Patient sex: F
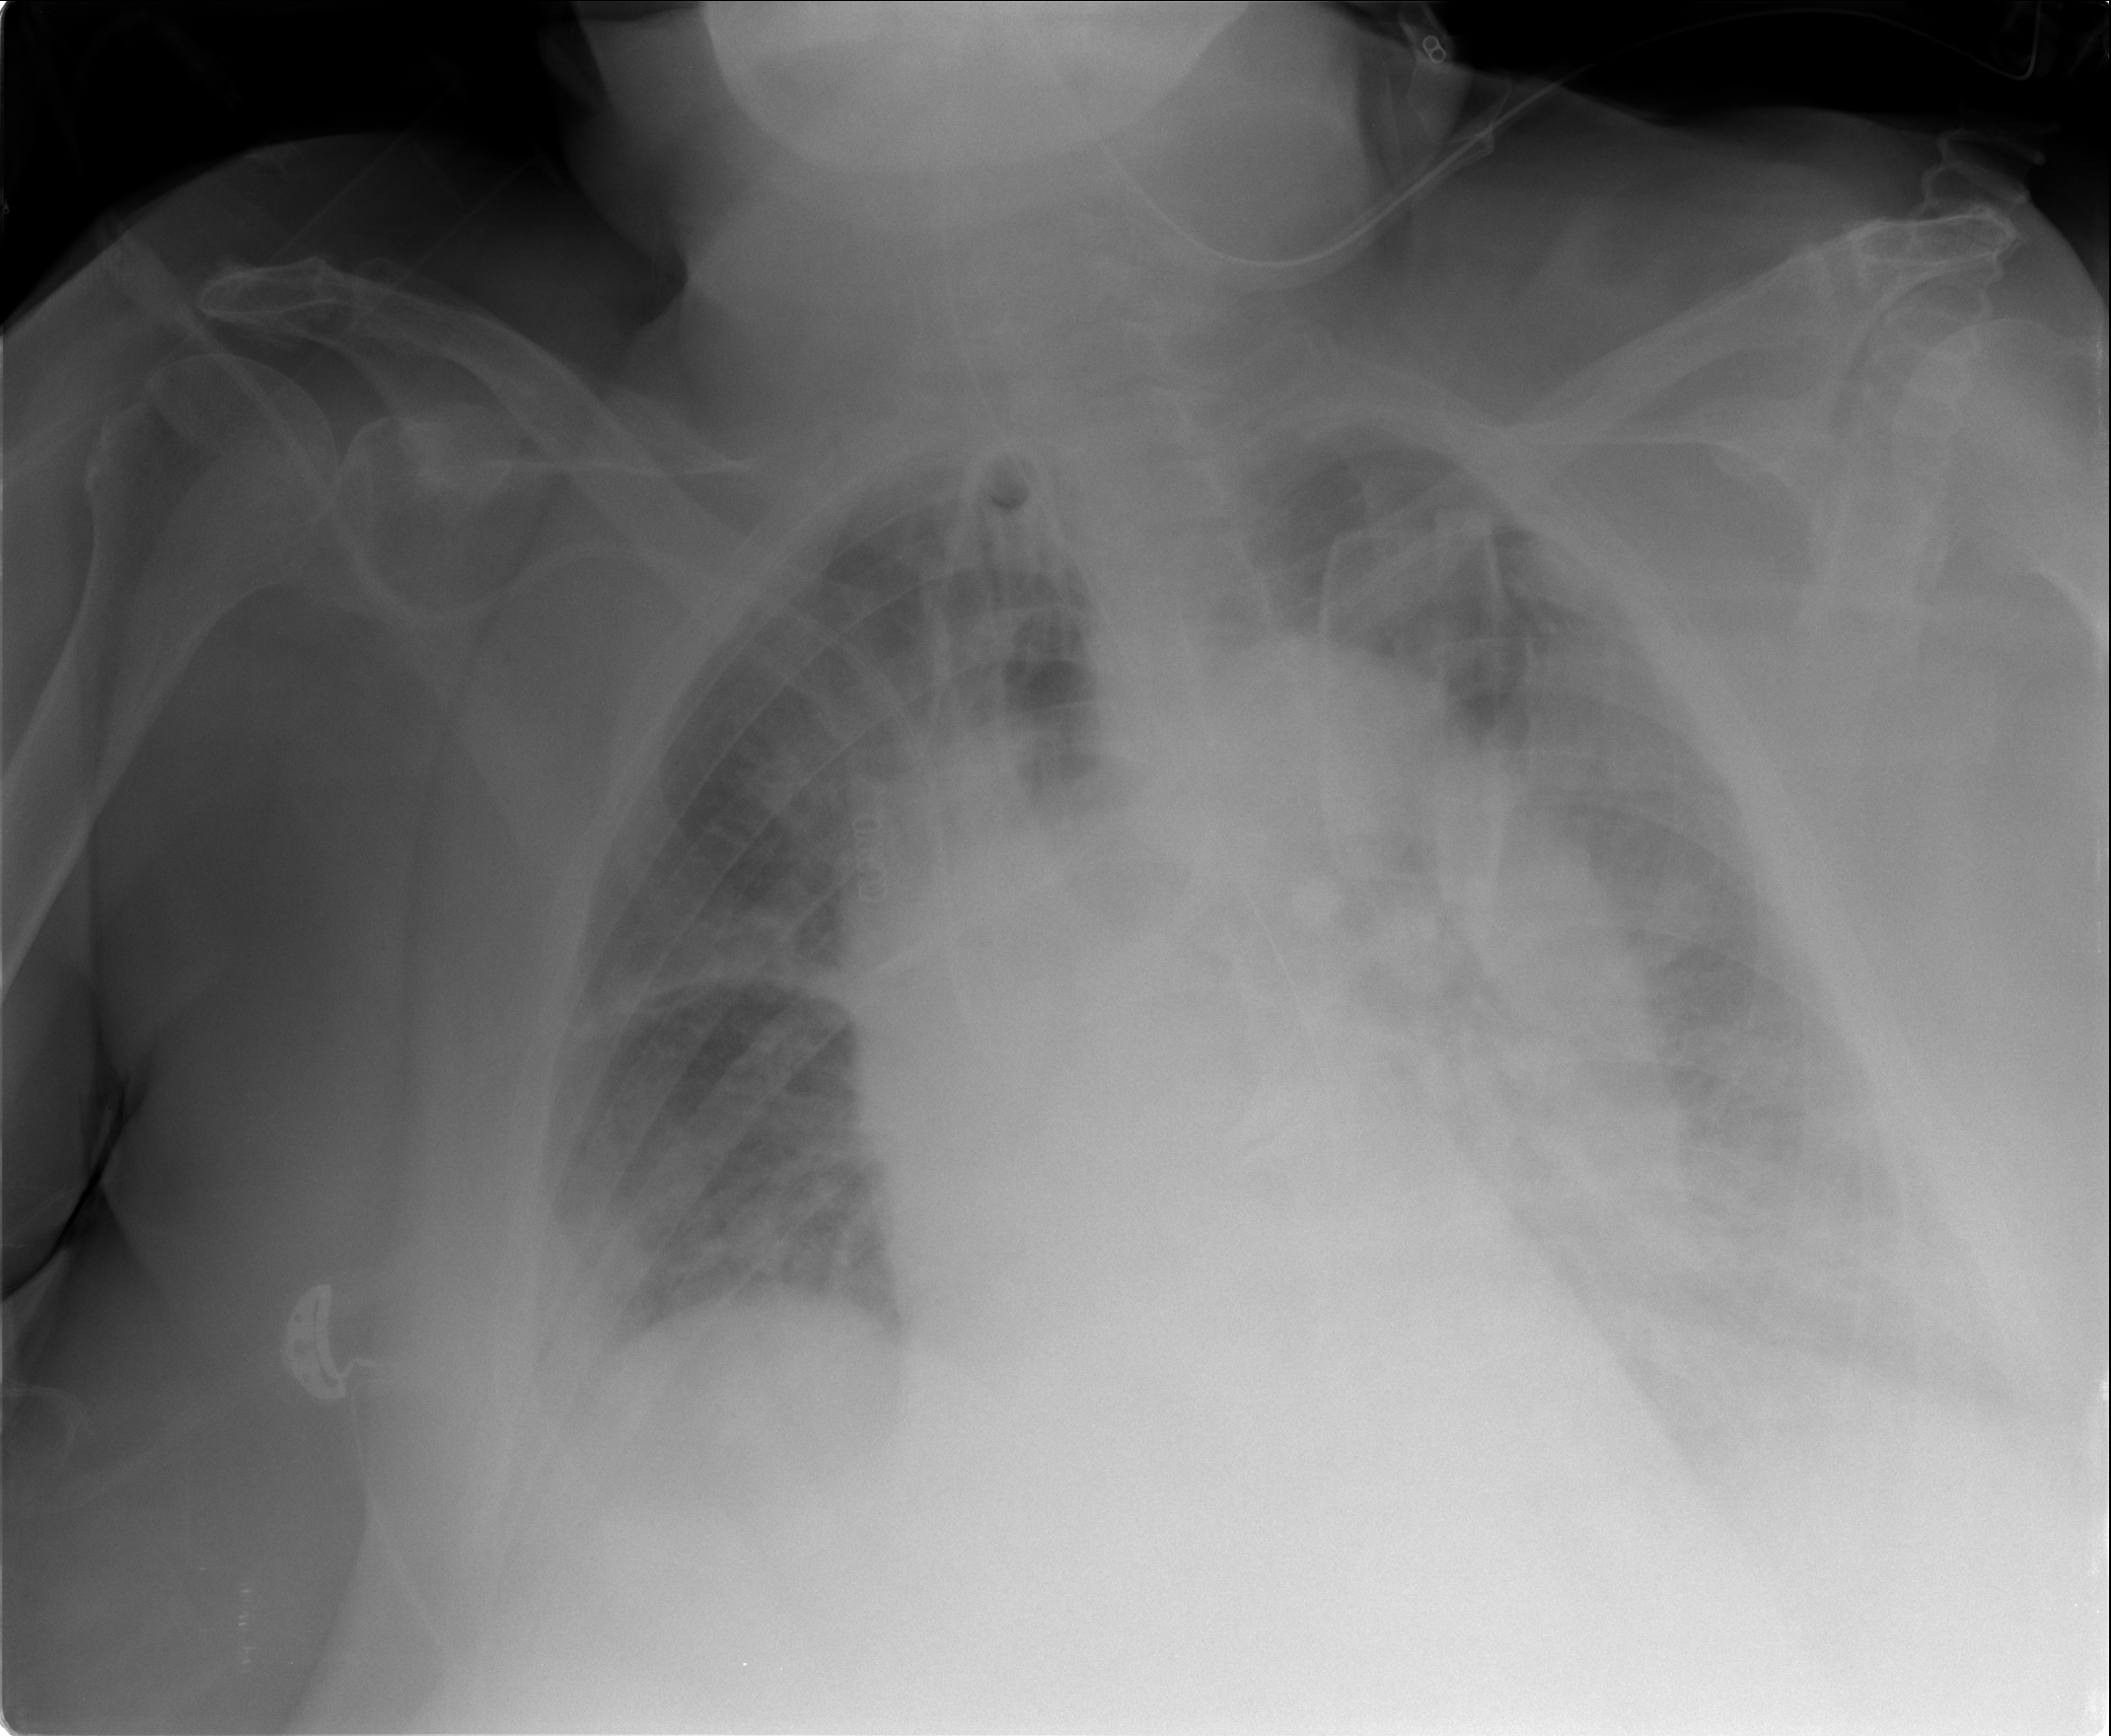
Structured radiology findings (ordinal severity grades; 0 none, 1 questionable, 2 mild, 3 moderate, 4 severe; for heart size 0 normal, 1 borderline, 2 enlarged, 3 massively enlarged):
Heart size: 2
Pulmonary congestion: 3
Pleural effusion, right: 2
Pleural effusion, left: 2
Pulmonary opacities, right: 3
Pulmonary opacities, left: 2
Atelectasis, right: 2
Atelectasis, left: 2